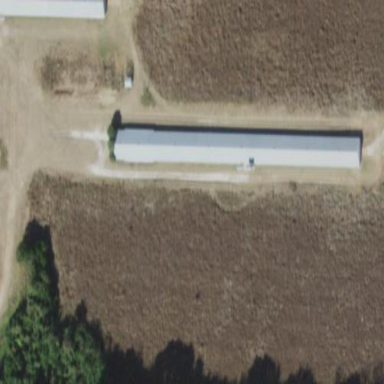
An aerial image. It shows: Poultry farmyard.